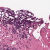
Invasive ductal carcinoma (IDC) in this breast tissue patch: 0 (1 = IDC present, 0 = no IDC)